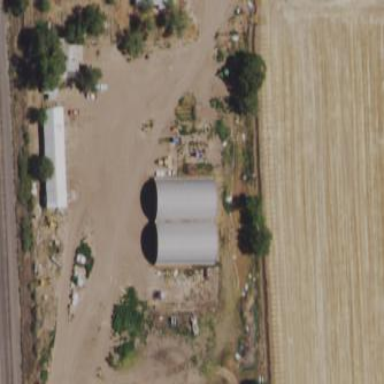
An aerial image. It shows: Farmyard area.